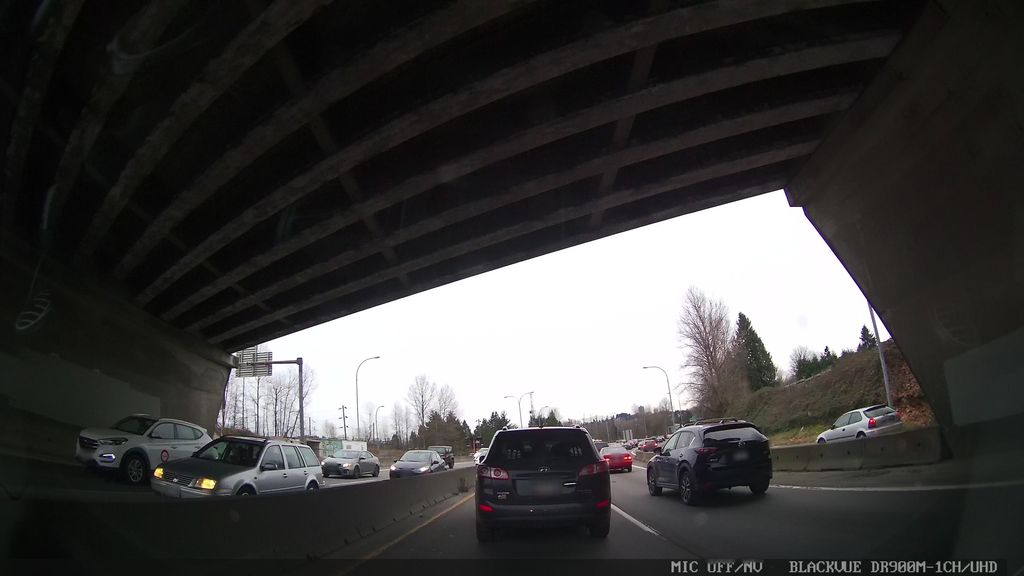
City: vancouver